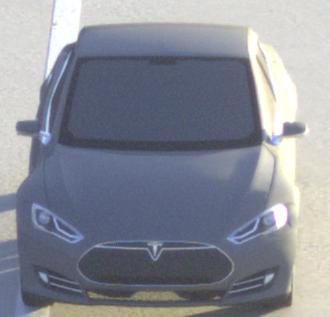
Make: Tesla
Model: Model S 60
Detailed model: Model S
Model produced from: 2013/10
Model produced until: 2014/10
Doors: 5
Color: gray
Road condition: dry road
Daytime: sunrise or sunset
Contrast: high contrast